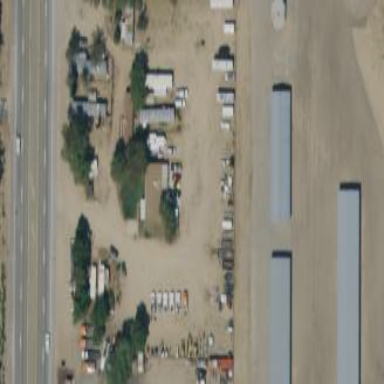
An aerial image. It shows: Residential area designated as trailer park.